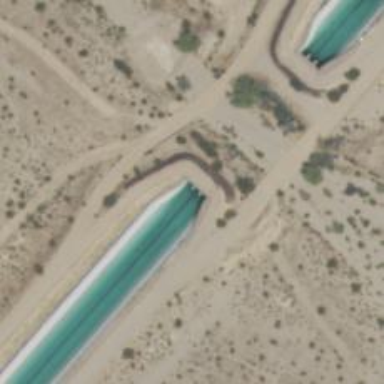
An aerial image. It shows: Culvert tunnel passing under canal.